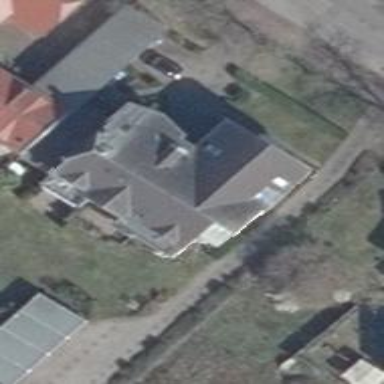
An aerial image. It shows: Gabled roofed house.